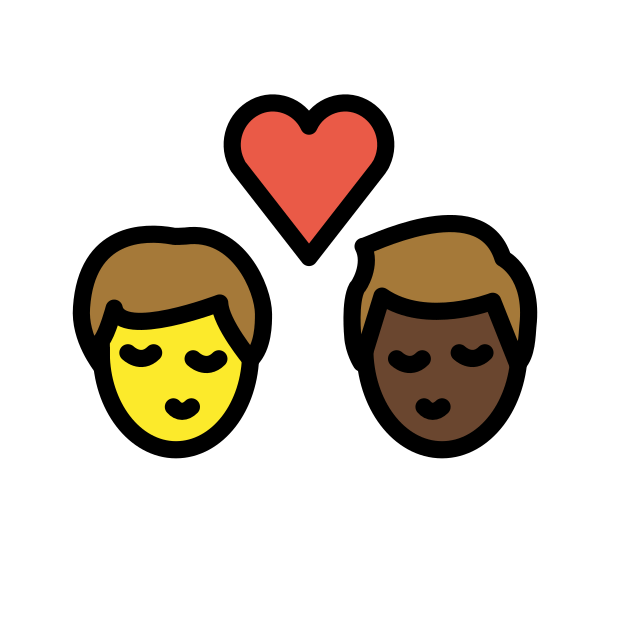
kiss: man, man, light skin tone, dark skin tone